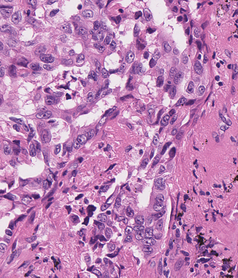
Tumor epithelial tissue: yes
Tumor-associated stroma tissue: yes
Normal tissue: no